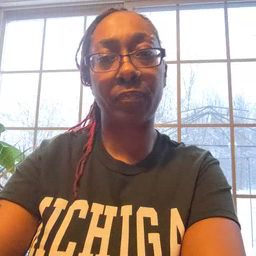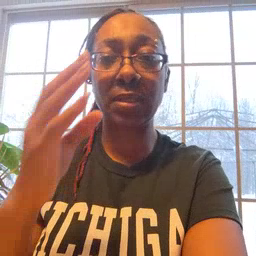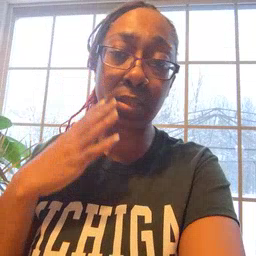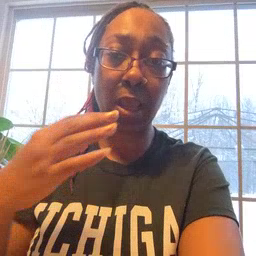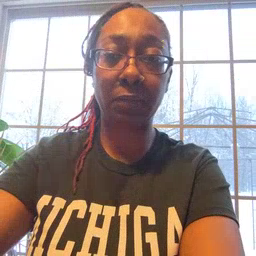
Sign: sad